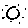
Label: sun